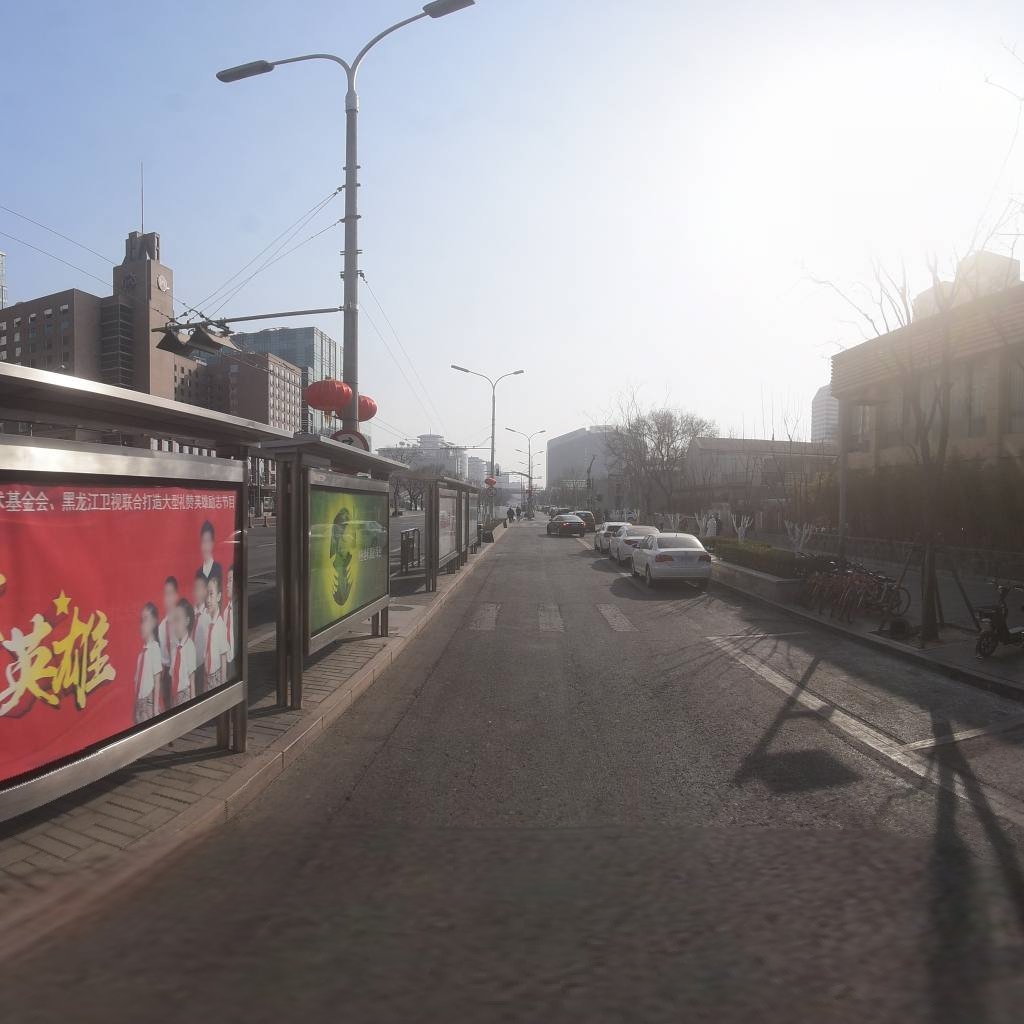
Region: Xicheng
Road damage annotations: longitudinal crack, longitudinal crack, longitudinal crack